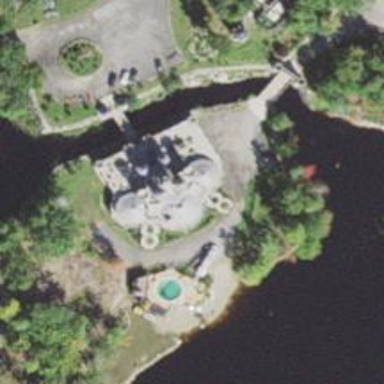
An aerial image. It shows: Castle.